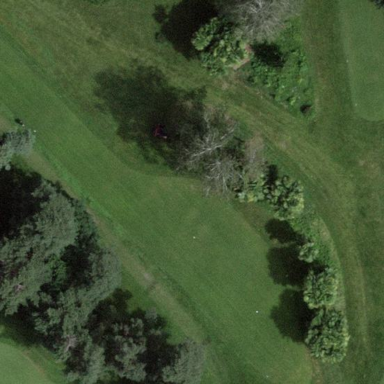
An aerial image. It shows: Golf tee.